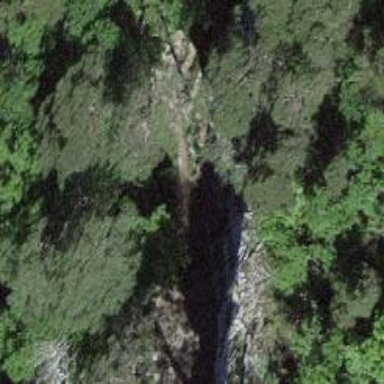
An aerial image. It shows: Cliff in nature.